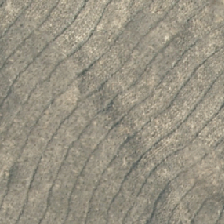
Land cover: harvested_forest